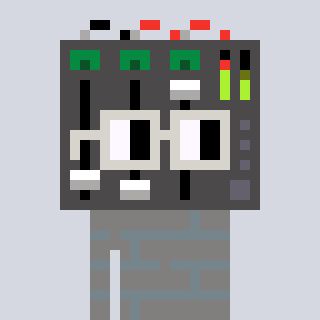
a pixel art character with square light gray glasses, a mixer-shaped head and a bluegrey-colored body on a cool background